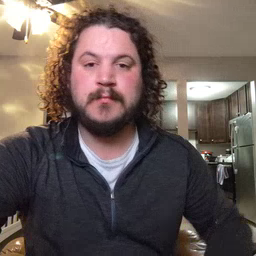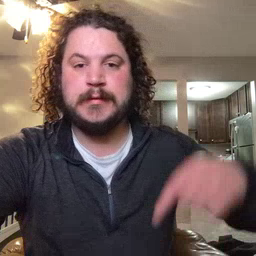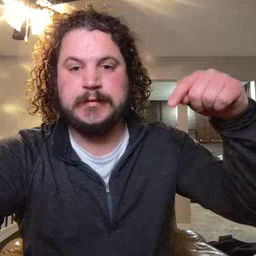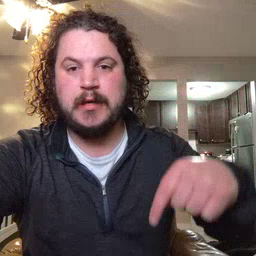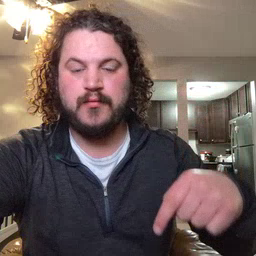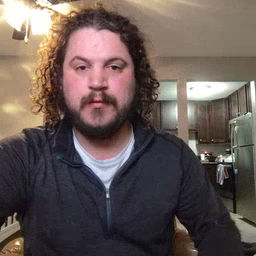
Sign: down